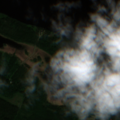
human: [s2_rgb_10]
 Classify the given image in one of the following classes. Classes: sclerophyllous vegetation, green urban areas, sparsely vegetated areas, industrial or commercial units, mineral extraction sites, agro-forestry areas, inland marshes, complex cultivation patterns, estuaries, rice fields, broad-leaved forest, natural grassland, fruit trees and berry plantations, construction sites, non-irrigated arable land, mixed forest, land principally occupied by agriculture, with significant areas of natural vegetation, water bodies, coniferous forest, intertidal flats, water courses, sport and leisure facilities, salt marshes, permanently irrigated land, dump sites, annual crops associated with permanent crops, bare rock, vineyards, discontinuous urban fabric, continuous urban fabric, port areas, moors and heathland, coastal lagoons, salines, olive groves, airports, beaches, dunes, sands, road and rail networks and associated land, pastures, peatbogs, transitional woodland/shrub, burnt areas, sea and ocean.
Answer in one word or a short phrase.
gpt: coniferous forest, mixed forest, water bodies